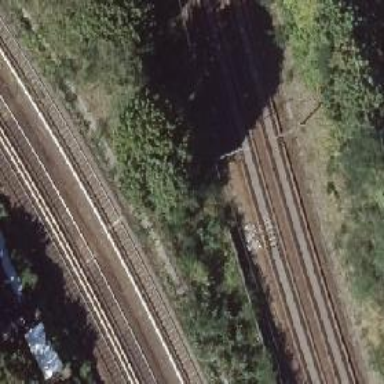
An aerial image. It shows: Rail track with contact line electrification. The track is ballastless.